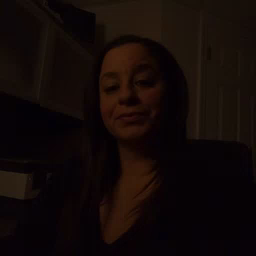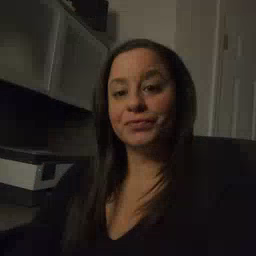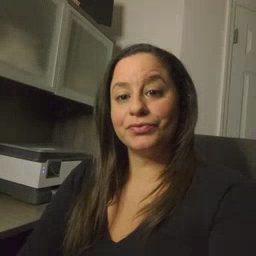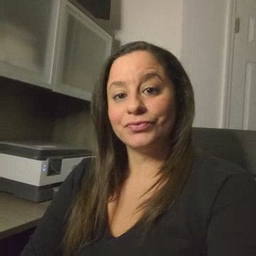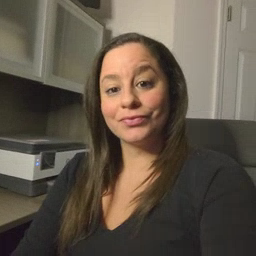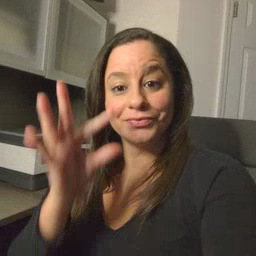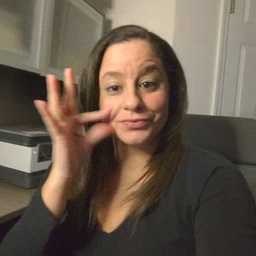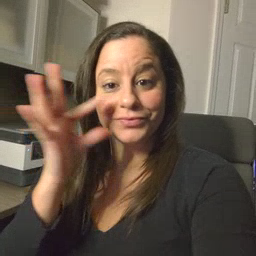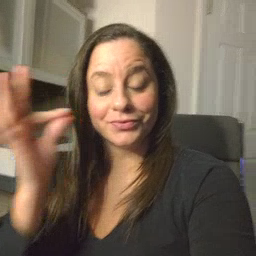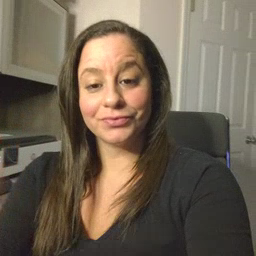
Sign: cat